Field crop: maize
Growth stage: 2
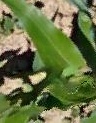
Species: maize